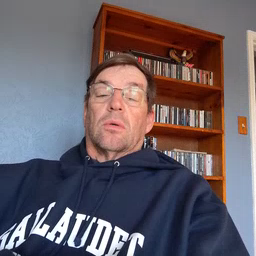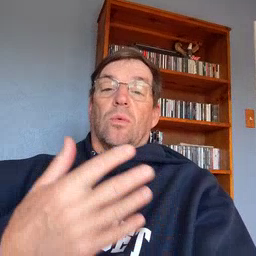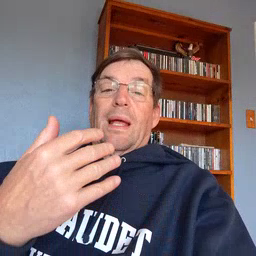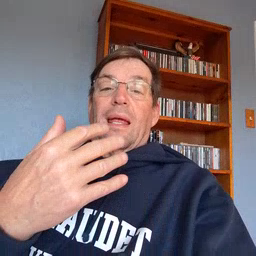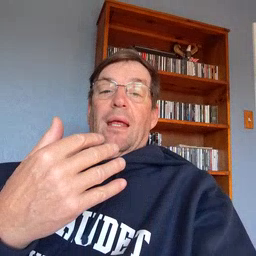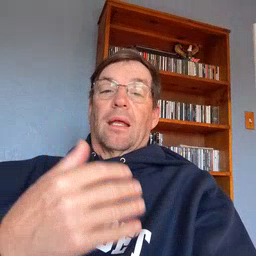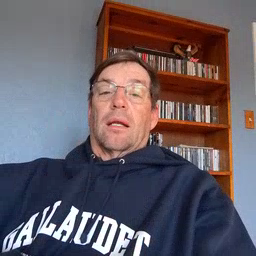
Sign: wait